Question:
so , I want my screen to look like dis . please help me.
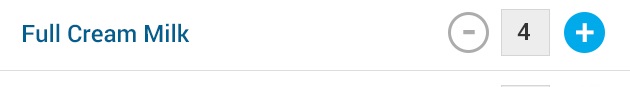
Answer: '''
Button plus = (Button) findViewById(R.id.plus);
Button minus = (Button)....
TextView tv = (TextView)findView.... //to show the number of value
plus.onClickListener(View.onClickListener()
{
int val = Integer.parseInt(tv.getText());
val++;
tv.setText(val);
});
'''
You are incrementing the value of number of item as the plus/minus between being hit. And you are setting the initial value to Zero (0). I think you can do it from here... Cheers